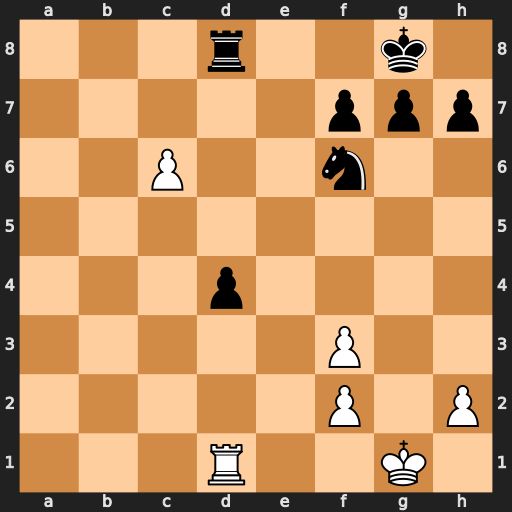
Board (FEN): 3r2k1/5ppp/2P2n2/8/3p4/5P2/5P1P/3R2K1
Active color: w
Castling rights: -
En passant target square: -
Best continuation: c7 Re8 Rxd4 Kf8 Rd8 Ke7 Rxe8+